Question: I have two laptops and on one of them in Eclipse I was able to add a type hierarchy that shows class members, etc. directly under the opened files (or whatever you call the tabs that are right about the red box in my image). I have no idea how to do this though, anyone have any suggestions?
Also, on a related note, when I do just open the type hierarchy it always requires that I open it given the context of the current opened .java file. On my other laptop it's sort of dynamic and allows me to explore the type hierarchy of whatever file I'm viewing. I want it all to work like how it is in Microsoft Visual Studio.

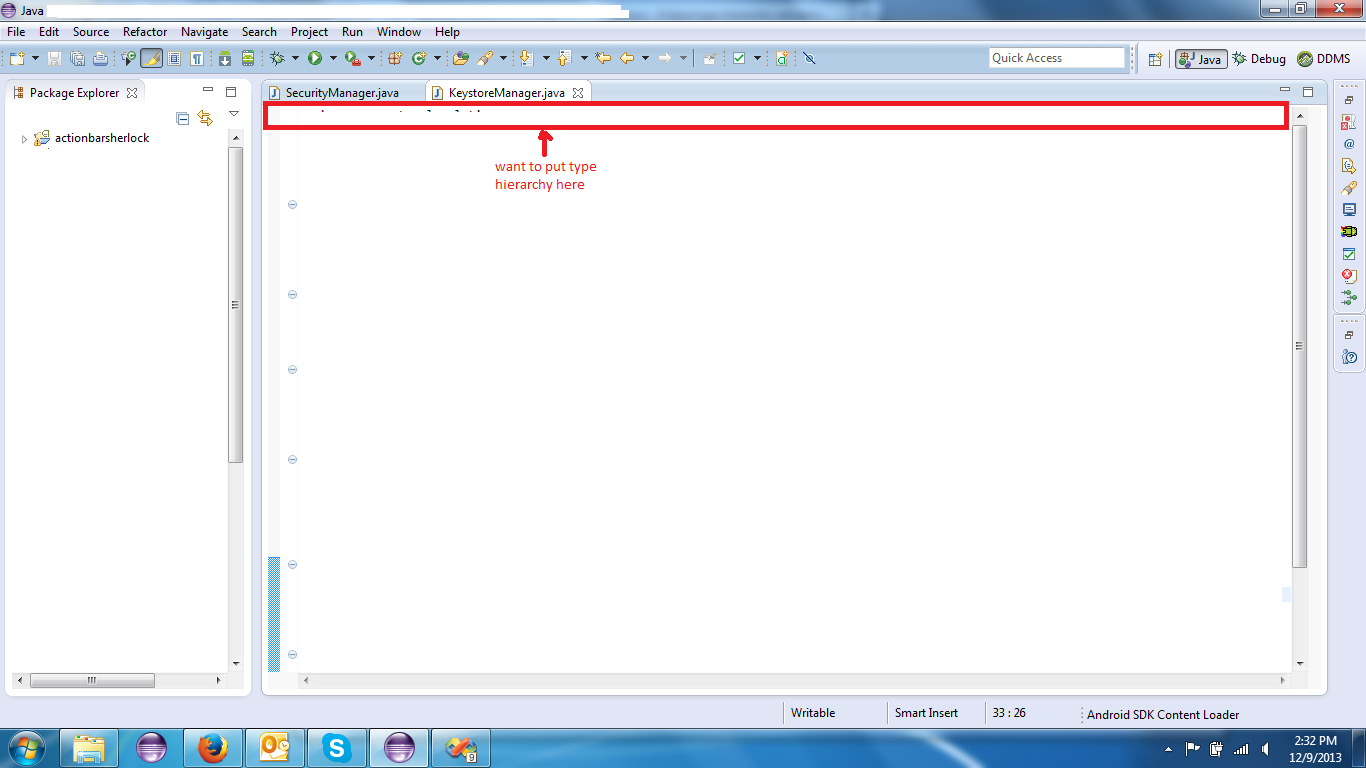
Answer: I think you mean the 'breadcrumb' - 'Navigate > Show in Breadcrumb'